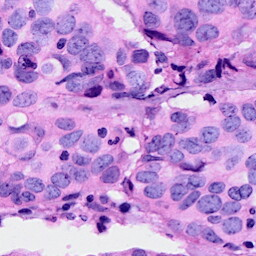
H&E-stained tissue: Breast